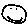
Label: smiley face